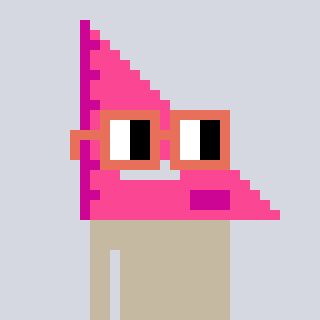
a pixel art character with square orange glasses, a squadron ruler-shaped head and a gold-colored body on a cool background